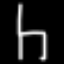
Label: chair